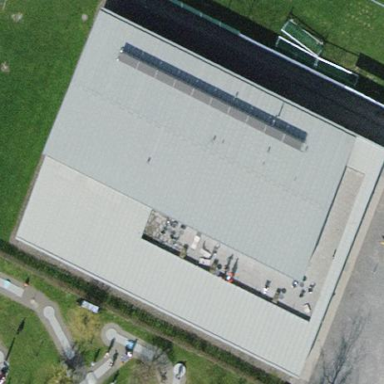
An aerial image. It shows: Sports centre building with facilities for rowing and canoe sports.